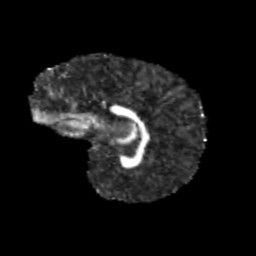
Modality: FA
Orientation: sagittal
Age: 11
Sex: female
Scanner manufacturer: siemens
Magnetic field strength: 3 T
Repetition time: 3.8 s
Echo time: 0.07 s